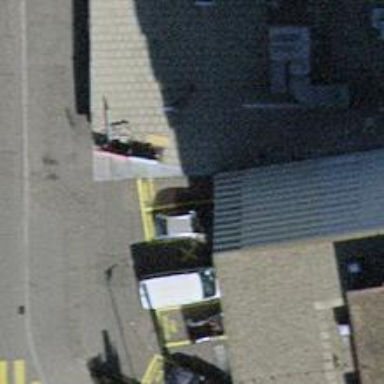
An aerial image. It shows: Shop that sells cars.